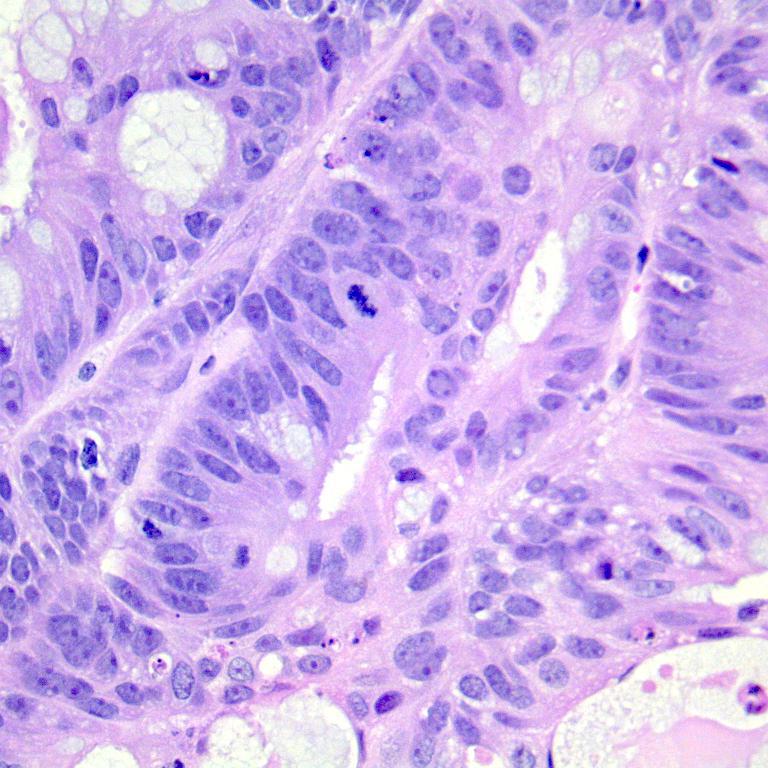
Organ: colon
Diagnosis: adenocarcinomas